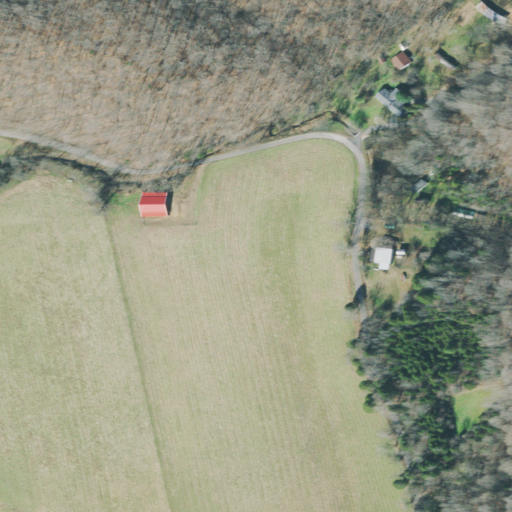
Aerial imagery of valley in Tennessee named Stanley Hollow containing pasture, deciduous forest, open development, mixed forest, and low intensity development